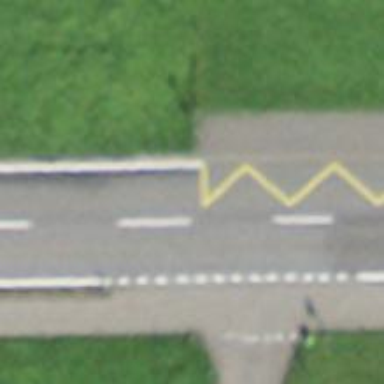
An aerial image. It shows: Platform for public transport on the road.